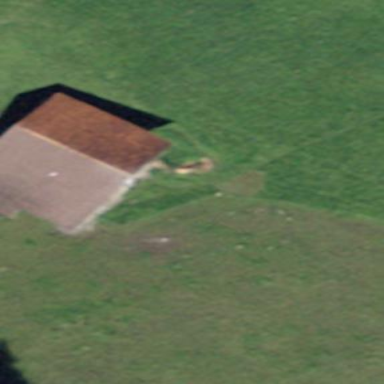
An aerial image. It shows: Barn.